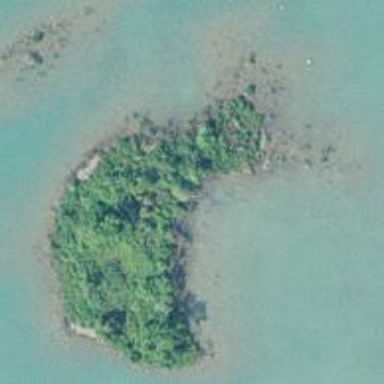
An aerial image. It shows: Islet.